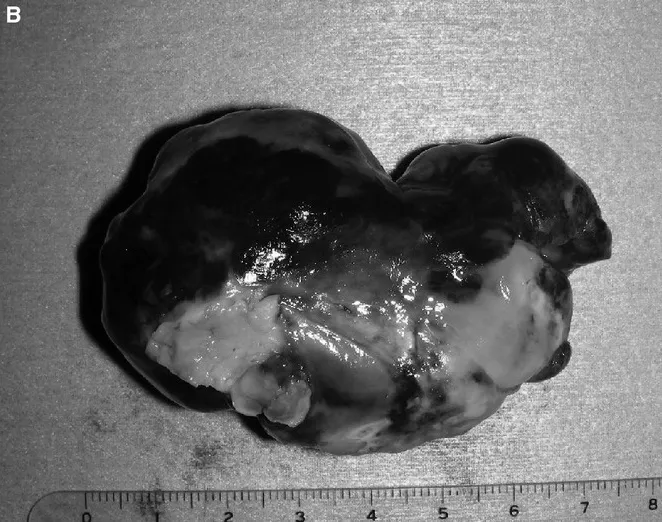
(B) The excised myxoma (3.5 x 4.5 x 7 cm).
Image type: pathology (gram)